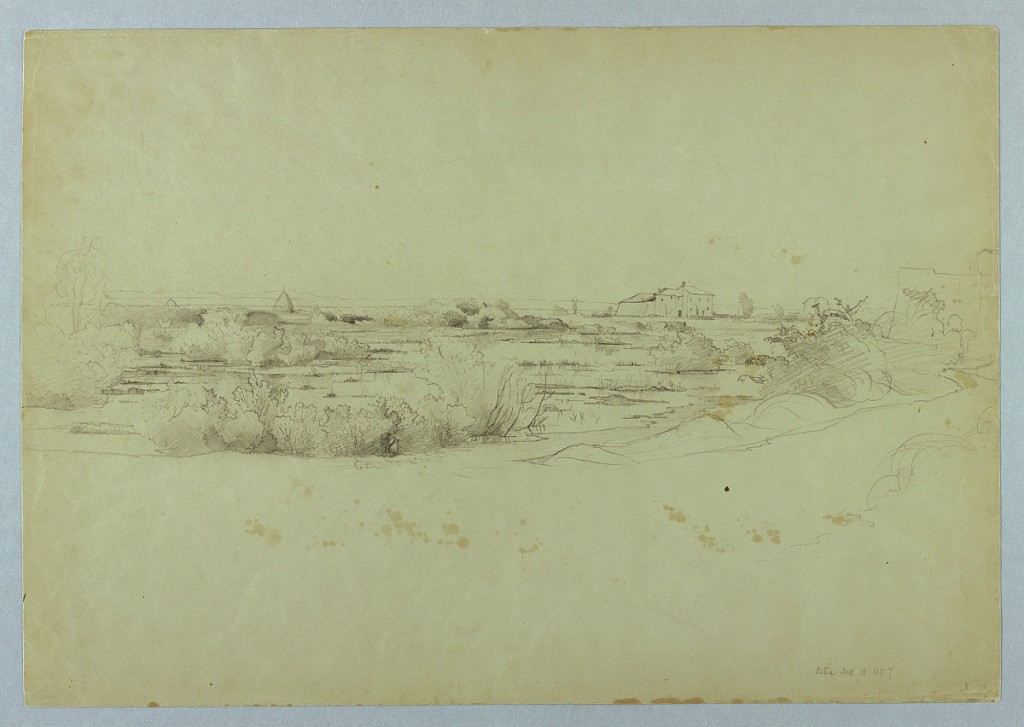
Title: Study of landscape, Ostia, Italy
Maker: William Stanley Haseltine, American, 1835–1900
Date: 1857
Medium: Graphite on paper
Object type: Drawing
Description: Sketch of a landscape with a building in the center.